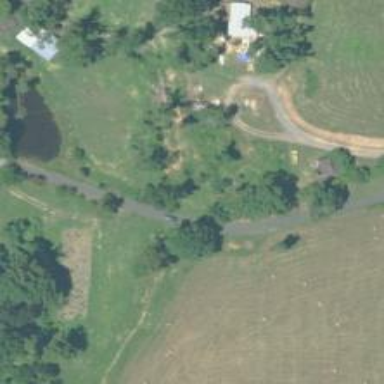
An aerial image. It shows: Driveway leading to service road.